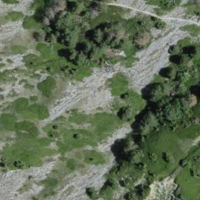
EUNIS habitat code: 52
Species observed at this site:
Melitaea cinxia
Lactuca perennis
Euplagia quadripunctaria